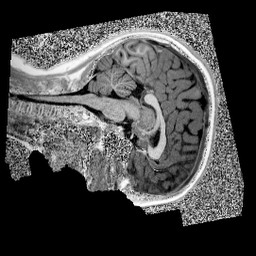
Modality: UNIT1
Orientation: sagittal
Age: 10
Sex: female
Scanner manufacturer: siemens
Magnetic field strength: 3 T
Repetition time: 4 s
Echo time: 0.00299 s